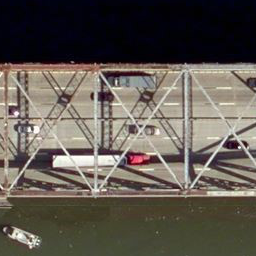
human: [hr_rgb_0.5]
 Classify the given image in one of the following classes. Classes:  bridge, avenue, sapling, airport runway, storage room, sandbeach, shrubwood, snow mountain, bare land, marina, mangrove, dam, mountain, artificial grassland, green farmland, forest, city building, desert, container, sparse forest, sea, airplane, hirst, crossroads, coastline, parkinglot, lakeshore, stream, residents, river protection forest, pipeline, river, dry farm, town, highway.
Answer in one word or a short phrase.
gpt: bridge